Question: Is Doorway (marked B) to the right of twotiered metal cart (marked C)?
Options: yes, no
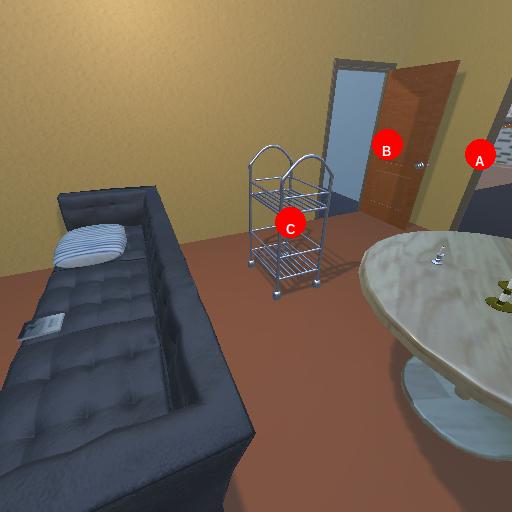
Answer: yes